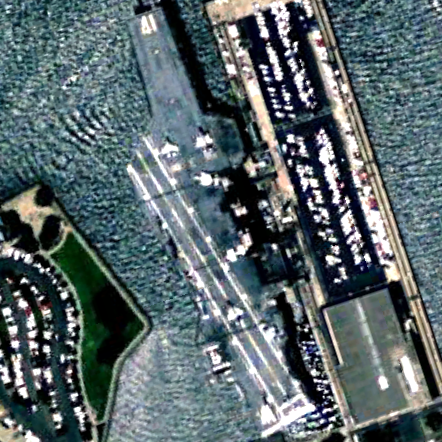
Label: aircraft_carrier